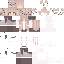
A female human skin with pale skin, wearing brown long hair dressed in a blue hoodie and brown pants, featuring a closed mouth.